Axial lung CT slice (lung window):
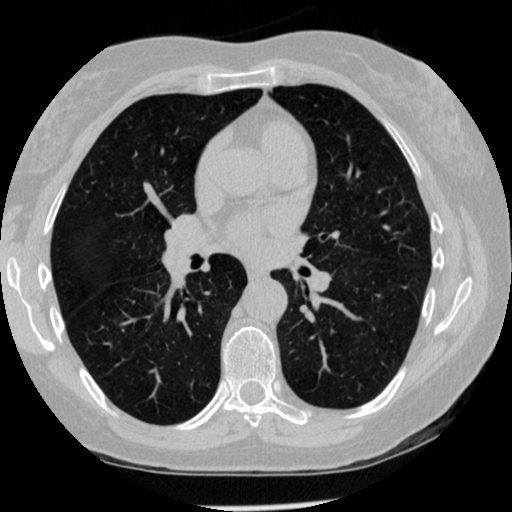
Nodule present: no